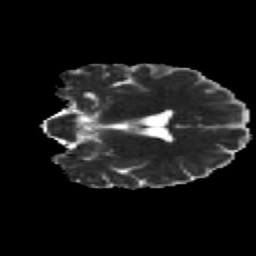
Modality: MD
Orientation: coronal
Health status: healthy
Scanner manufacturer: siemens
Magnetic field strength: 3 T
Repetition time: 12 s
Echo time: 0.092 s